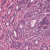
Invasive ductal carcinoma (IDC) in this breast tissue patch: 1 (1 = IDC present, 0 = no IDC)